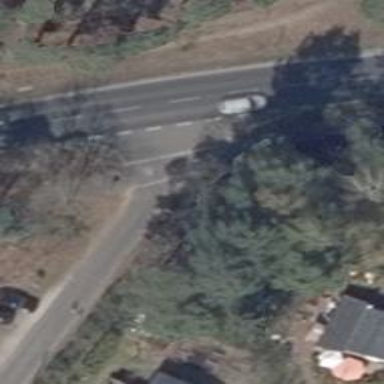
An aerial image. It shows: Road with "give way" sign.